Field crop: maize
Growth stage: 1
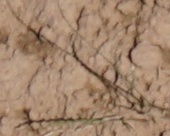
Species: lolium